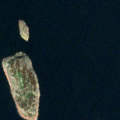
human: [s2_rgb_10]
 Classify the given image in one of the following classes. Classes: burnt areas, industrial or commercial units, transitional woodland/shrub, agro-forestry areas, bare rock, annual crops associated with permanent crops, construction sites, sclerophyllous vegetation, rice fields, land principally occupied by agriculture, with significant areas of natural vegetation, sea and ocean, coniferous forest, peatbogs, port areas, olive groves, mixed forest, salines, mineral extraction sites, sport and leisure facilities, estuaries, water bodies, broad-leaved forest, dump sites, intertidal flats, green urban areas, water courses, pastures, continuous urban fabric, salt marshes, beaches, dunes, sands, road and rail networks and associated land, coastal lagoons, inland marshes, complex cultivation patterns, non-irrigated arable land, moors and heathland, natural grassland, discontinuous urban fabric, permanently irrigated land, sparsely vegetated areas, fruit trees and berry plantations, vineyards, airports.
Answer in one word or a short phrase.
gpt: sea and ocean